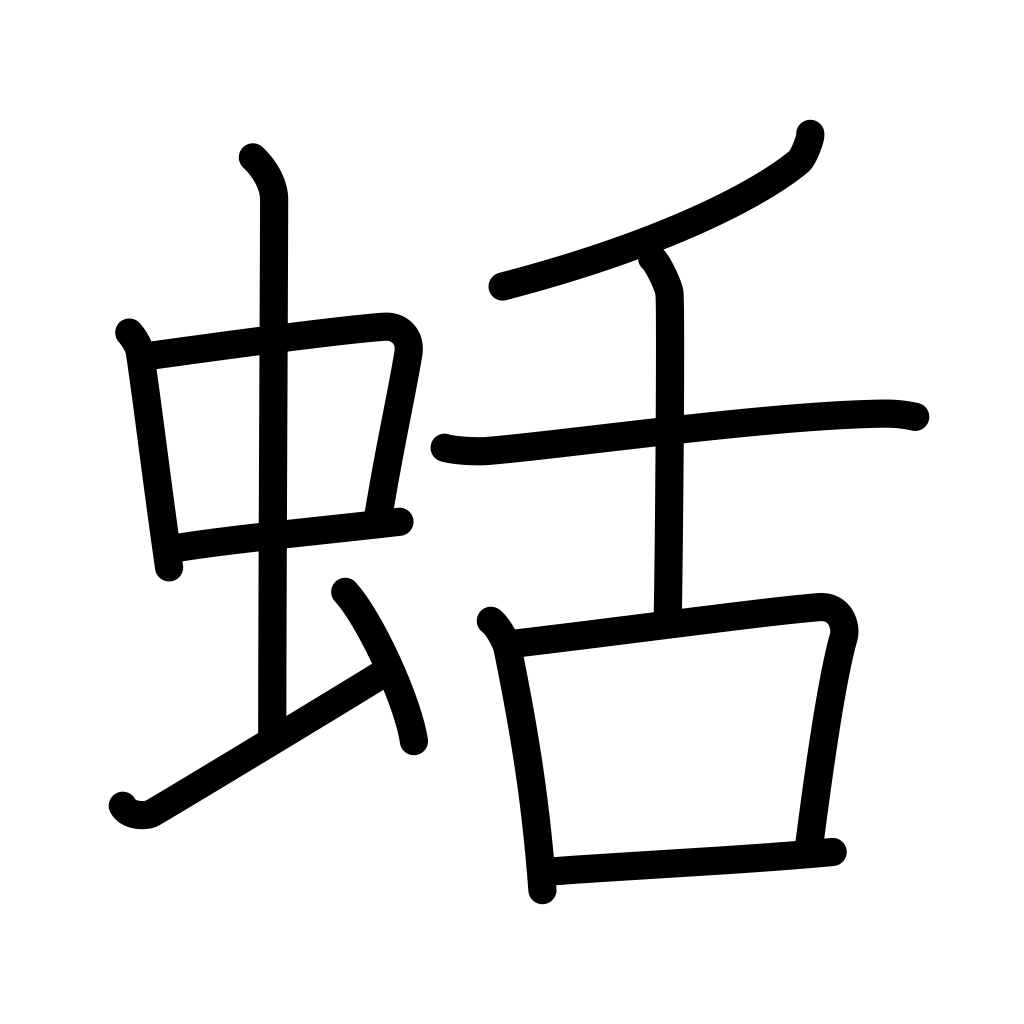
Meaning: kind of slug